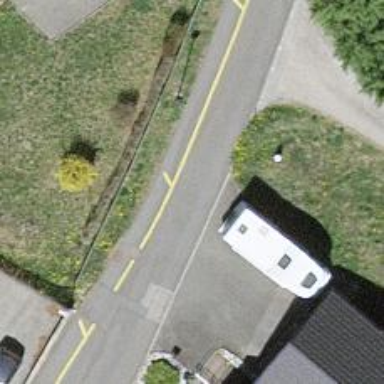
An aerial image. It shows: Asphalt road in residential area.